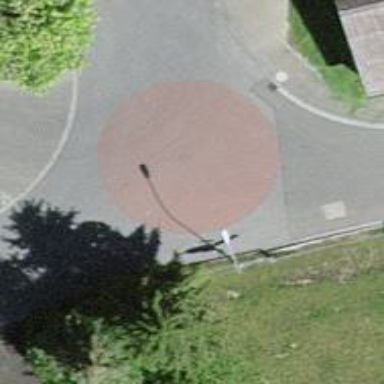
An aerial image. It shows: Mini roundabout on the road.